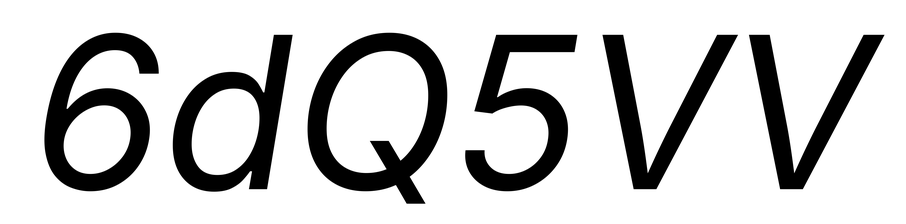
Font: Inter-Italic_Italic